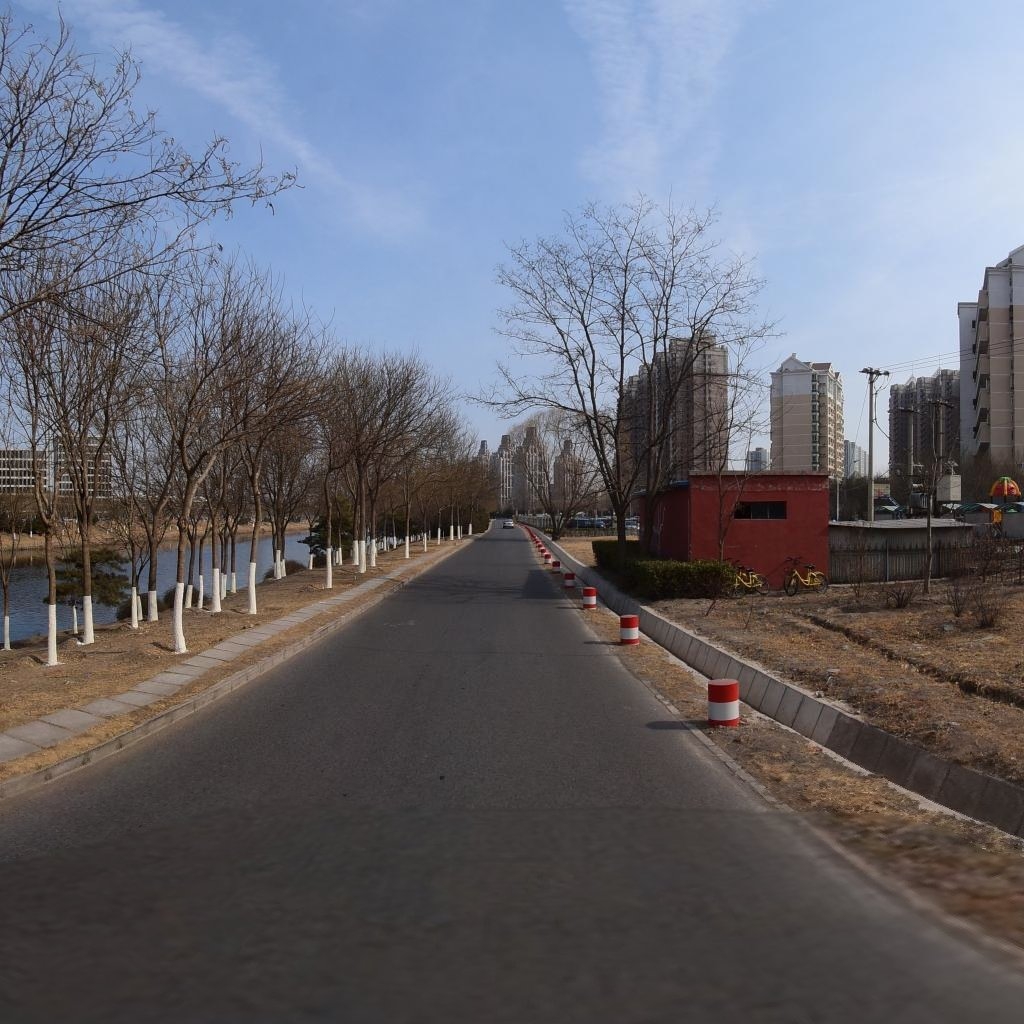
Region: Chaoyang
Road damage annotations: transverse crack